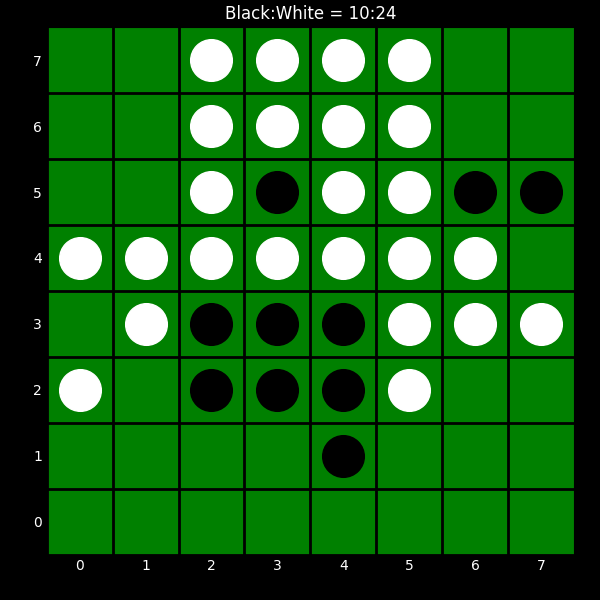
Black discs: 10
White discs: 24